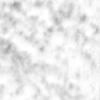
Label: no_change